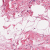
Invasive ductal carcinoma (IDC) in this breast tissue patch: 0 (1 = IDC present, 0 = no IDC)